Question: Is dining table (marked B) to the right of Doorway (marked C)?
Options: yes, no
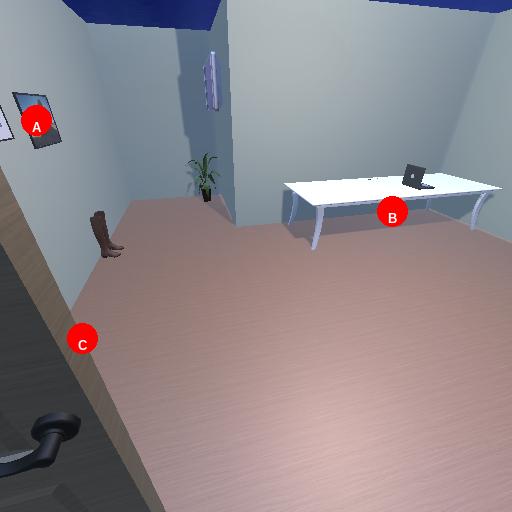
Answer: yes